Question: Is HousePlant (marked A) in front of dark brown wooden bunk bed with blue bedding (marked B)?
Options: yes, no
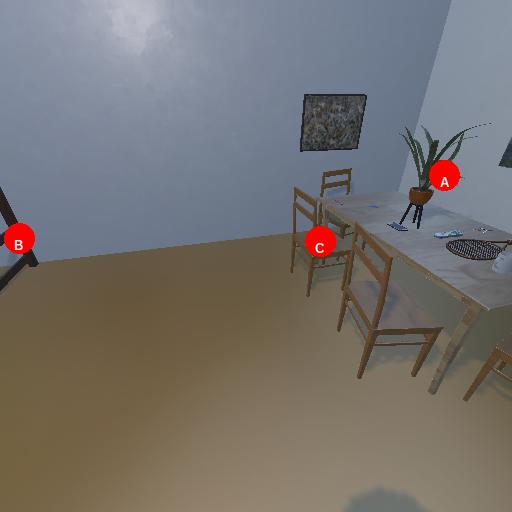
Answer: yes